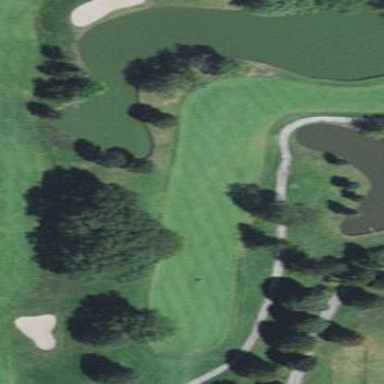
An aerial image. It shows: Grassy area designated as golf fairway.